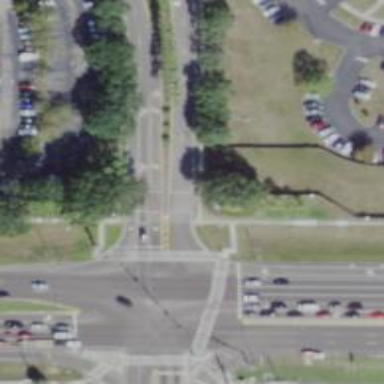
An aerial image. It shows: Footway that also serves as parkway.